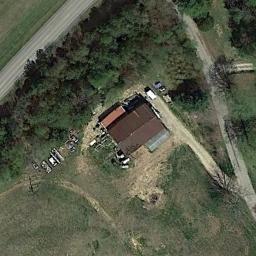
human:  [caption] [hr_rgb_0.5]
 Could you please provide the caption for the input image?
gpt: There are many trees beside the sparse residential .

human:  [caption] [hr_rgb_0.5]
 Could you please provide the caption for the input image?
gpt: The sparse residential is on the grass next to some trees and a road .

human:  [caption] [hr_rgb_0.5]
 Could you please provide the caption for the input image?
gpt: A path leads to these two houses which are surrounded by lawn .

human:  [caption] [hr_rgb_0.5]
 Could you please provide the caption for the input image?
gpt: There are several houses of various sizes and many trees and a road in the sparse residential area .

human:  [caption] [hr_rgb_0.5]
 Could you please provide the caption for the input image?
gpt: A sparse residential area with some green trees and a brown building .